Aerial crown-view tile of a tropical tree (Barro Colorado Island, Panama), acquired 20250818:
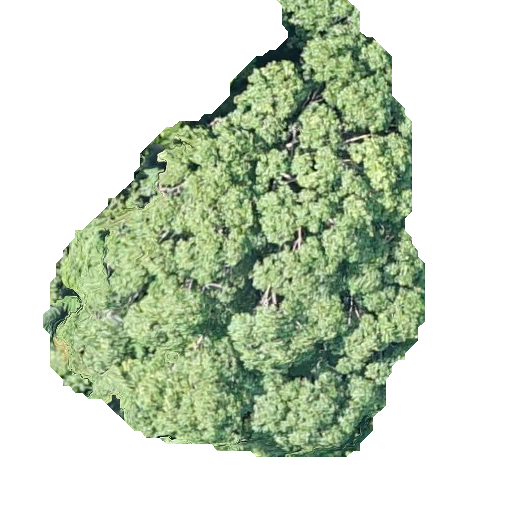
Species: Ocotea leptobotra
GBIF accepted scientific name: Ocotea leptobotra
Crown area: 169.429 m²